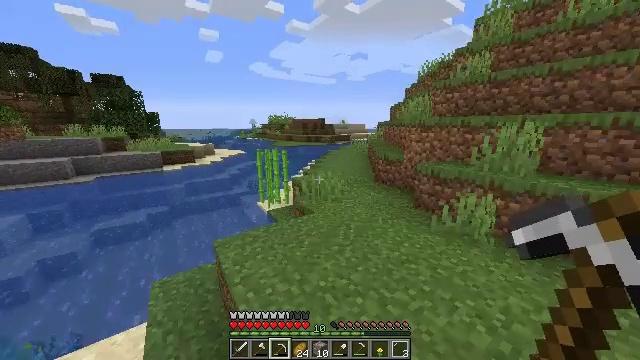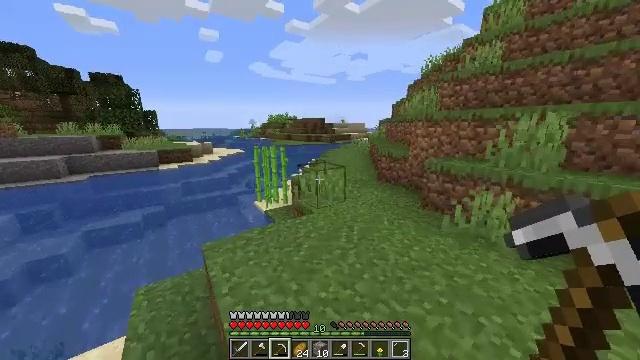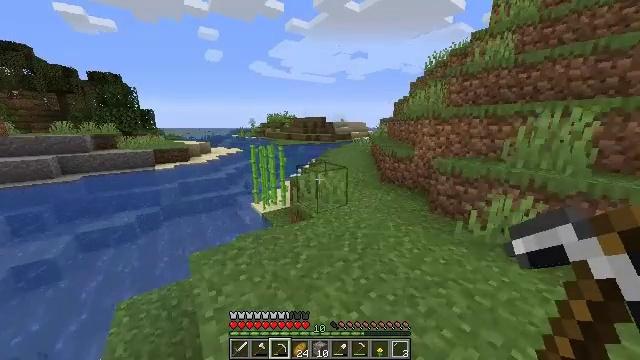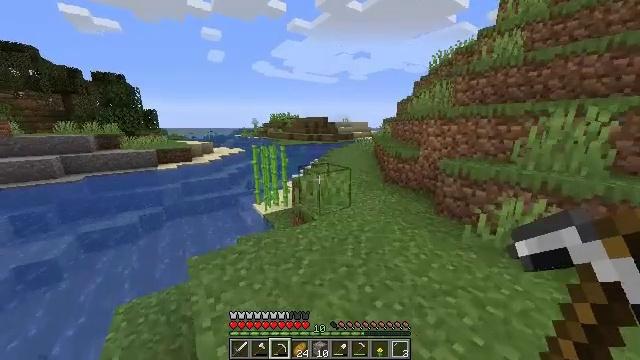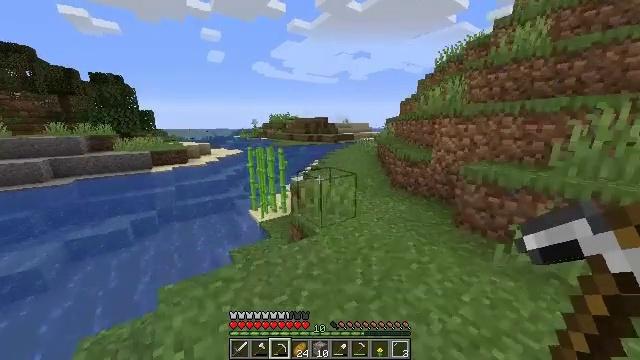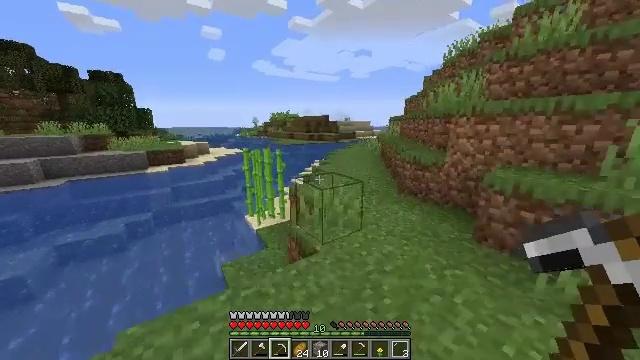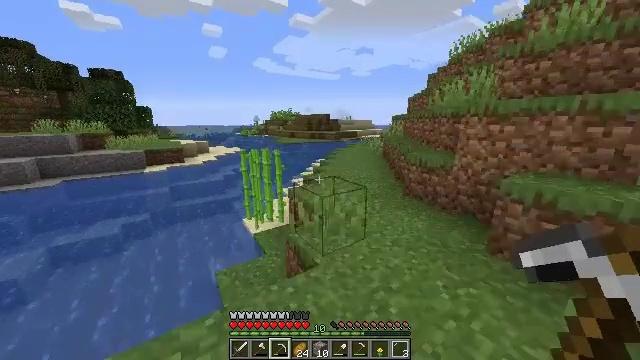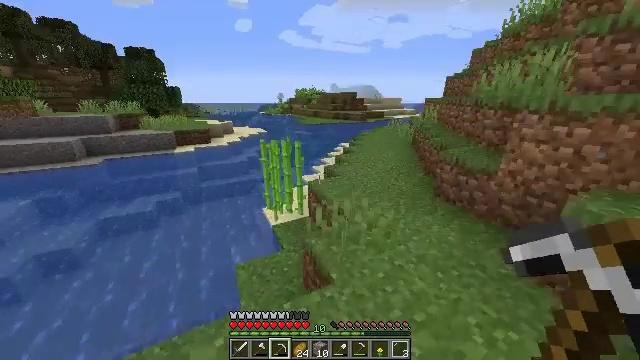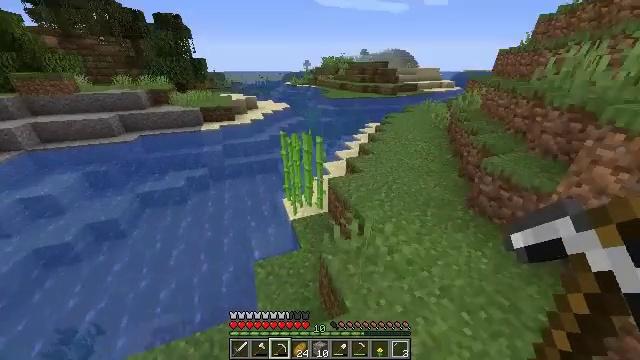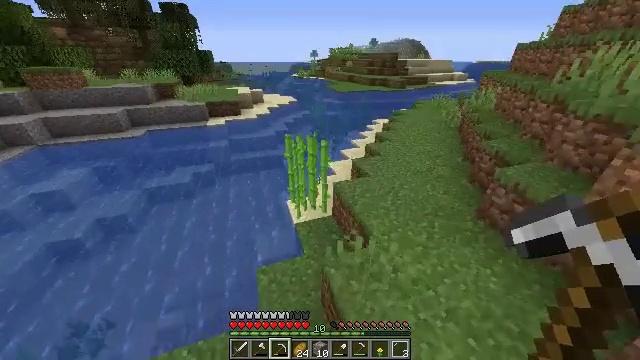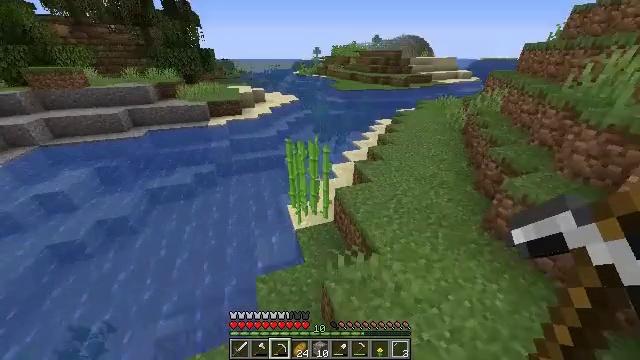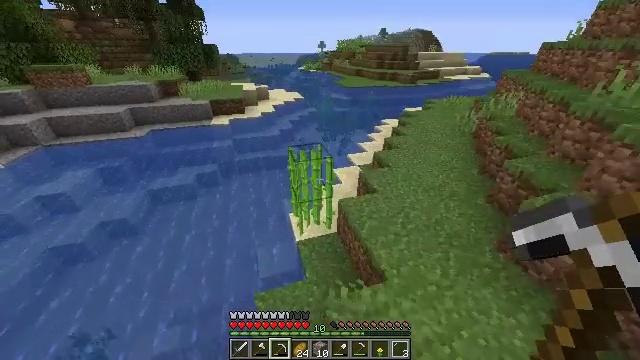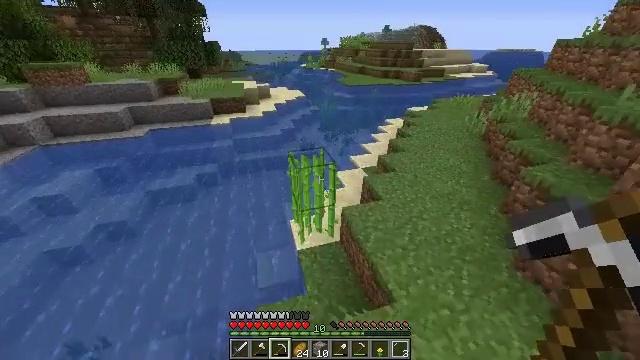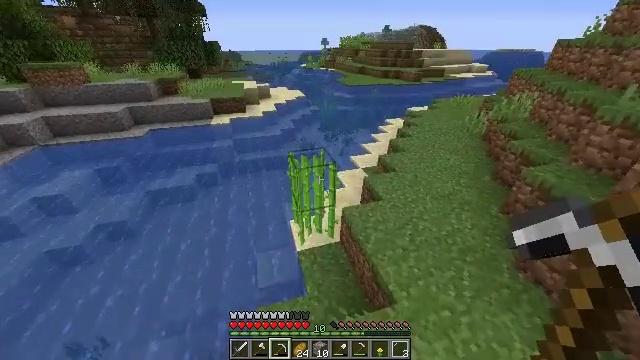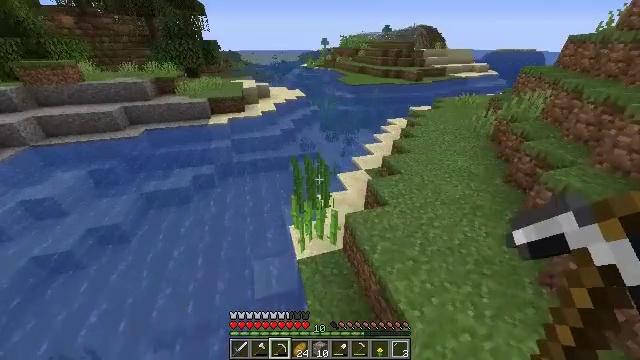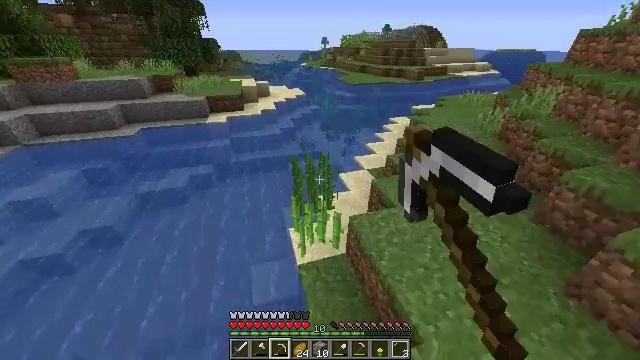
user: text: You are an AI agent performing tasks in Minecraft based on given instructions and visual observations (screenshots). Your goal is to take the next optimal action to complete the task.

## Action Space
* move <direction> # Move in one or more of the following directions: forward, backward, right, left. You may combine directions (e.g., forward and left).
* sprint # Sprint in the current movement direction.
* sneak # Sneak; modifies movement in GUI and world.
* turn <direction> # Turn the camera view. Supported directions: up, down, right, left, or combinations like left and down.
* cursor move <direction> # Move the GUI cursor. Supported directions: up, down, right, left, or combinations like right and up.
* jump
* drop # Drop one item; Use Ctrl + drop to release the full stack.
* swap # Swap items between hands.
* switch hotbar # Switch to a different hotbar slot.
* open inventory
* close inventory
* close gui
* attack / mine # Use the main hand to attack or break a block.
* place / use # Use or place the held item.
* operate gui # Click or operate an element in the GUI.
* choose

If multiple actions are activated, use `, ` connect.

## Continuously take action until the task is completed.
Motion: motion action
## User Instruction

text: Mine the sugar cane near rivers.
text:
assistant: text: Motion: move forward, jump
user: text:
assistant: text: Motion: move forward, jump
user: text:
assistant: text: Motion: move forward, jump
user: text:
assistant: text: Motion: move forward
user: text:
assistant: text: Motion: move forward
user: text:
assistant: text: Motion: move forward
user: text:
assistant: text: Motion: move forward, turn left and down, jump
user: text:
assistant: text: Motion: move forward, turn left and down, jump
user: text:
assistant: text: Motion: move forward, turn left and down, jump
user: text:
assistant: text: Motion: move forward and move left, jump
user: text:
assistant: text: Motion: move forward and move left, turn left and down, jump
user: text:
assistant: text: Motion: move forward and move left
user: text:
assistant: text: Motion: move forward and move left
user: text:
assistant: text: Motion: move forward and move left, attack / mine
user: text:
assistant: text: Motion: move forward, attack / mine
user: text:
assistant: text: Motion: move forward, turn right, attack / mine
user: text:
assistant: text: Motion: move forward, turn right and down
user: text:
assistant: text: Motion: move forward, turn down
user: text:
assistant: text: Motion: move forward
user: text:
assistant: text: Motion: move forward, turn right
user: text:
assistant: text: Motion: move forward, turn right and down
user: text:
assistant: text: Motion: move forward, turn right and down, attack / mine
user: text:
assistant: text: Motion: move forward, turn right and down, attack / mine
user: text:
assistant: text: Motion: turn down
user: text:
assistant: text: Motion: turn right and down
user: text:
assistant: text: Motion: turn right and down
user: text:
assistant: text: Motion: no_op
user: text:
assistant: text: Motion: no_op
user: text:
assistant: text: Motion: turn right and up
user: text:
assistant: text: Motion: move forward, turn right and up